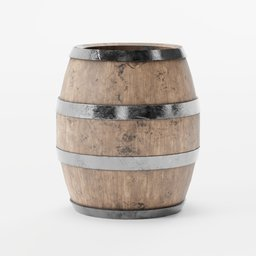
Label: decoration